Question: i have class i.e., animatedview.java. this class gives an animation like, image moving from bottom to top and top to bottom.my requirement is i want to move the image from bottom to midpoint of center and bottom like the following screen!
i want to reach this position later i will get down continuously

mycode is:
public class AnimatedView extends ImageView{
'''
static int count=0;
private Context mContext;
int x = 150;
int y = 450;
private float a,b;
private int yVelocity = 20;
private Handler h;
private final int FRAME_RATE = 25;
BitmapDrawable ball;
boolean touching;
boolean dm_touched = false;
int bm_x = 0, bm_y = 0, bm_offsetx, bm_offsety,bm_w,bm_h;
public AnimatedView(Context context, AttributeSet attrs) {
super(context, attrs);
mContext = context;
h = new Handler();
}
private Runnable r = new Runnable() {
@Override
public void run() {
if(touching = true)
invalidate();
}
};
@Override
protected void onDraw(Canvas c) {
BitmapDrawable ball = (BitmapDrawable) mContext.getResources().getDrawable(R.drawable.ball);
if (x<0 && y <0) {
//x = this.getWidth()/2;
y = c.getHeight()/2;
} else {
y += yVelocity;
if (y >( this.getHeight() - ball.getBitmap().getHeight()) ||(y <0)) {
yVelocity = yVelocity*-1;
}
}
c.drawBitmap(ball.getBitmap(), x, y, null);
if(touching){
h.postDelayed(r, FRAME_RATE);
bm_w=ball.getBitmap().getWidth();
bm_h=ball.getBitmap().getHeight();
}
}
@Override
public boolean onTouchEvent(MotionEvent event) {
int touchType = event.getAction();
switch(touchType){
case MotionEvent.ACTION_MOVE:
a = event.getX();
b = event.getY();
touching = true;
break;
case MotionEvent.ACTION_DOWN:
//x and y give you your touch coordinates
a = event.getX();
b = event.getY();
touching = true;
Log.d("bharat","action_down called");
if ((a > x) && (a < bm_w + x) && (b > y) && (b < bm_h + y)) {
count++;
Log.i("bharat",""+count);
}
dm_touched = true;
case MotionEvent.ACTION_UP:
a = event.getX();
b = event.getY();
if(a>x+20&&a<330&&b<=y+320&&b>y)
invalidate();
default:
dm_touched = true;
touching = true;
}
return true;
}
'''
}
please help me
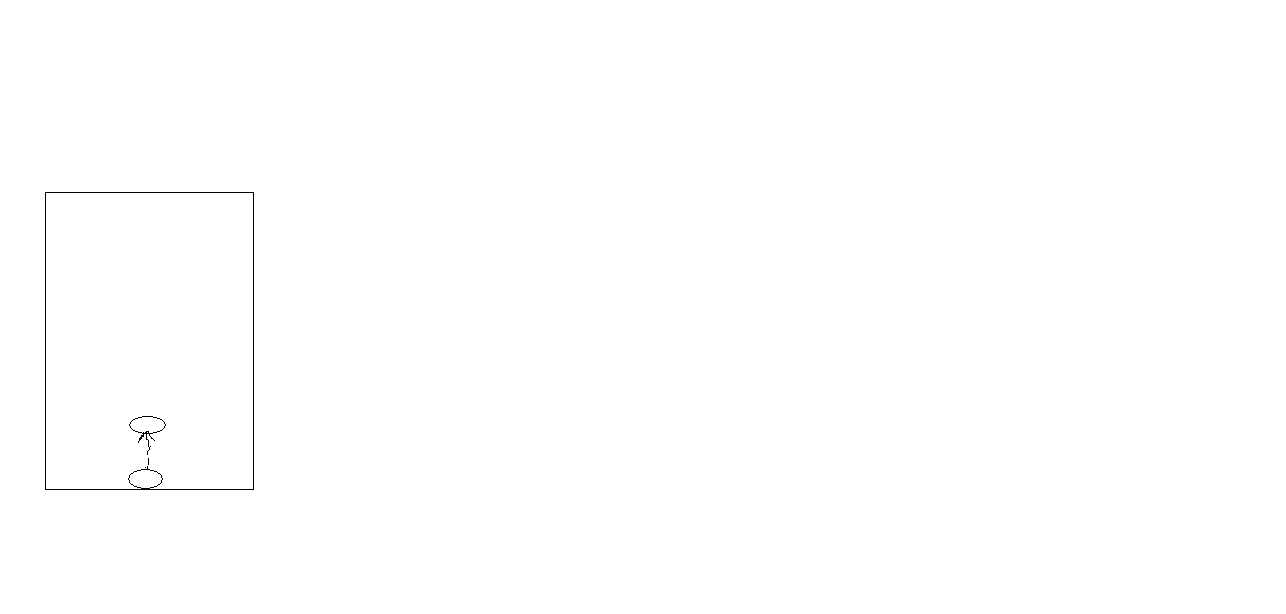
Answer: if I understand you correctly this should fix it:
instead of y< 0, you should put y < c.getHeight()/2
'''
@Override
protected void onDraw(Canvas c) {
BitmapDrawable ball = (BitmapDrawable) mContext.getResources().getDrawable(R.drawable.ball);
if (x<0 && y <0) {
//x = this.getWidth()/2;
y = c.getHeight()/2;
} else {
y += yVelocity;
if (y >( this.getHeight() - ball.getBitmap().getHeight()) ||(y <c.getHeight()/2)) {
yVelocity = yVelocity*-1;
}
}
c.drawBitmap(ball.getBitmap(), x, y, null);
if(touching){
h.postDelayed(r, FRAME_RATE);
bm_w=ball.getBitmap().getWidth();
bm_h=ball.getBitmap().getHeight();
}
}
'''